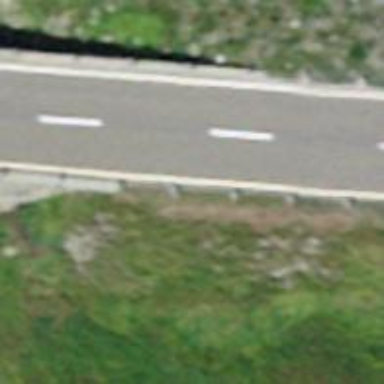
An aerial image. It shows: Asphalt road classified as primary highway.